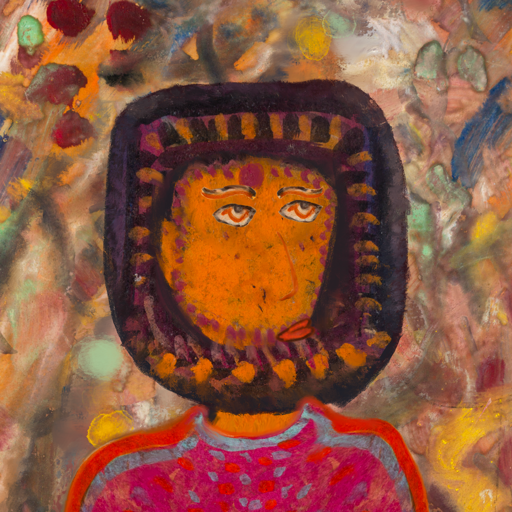
Background: Mother_And_Son_Mother, Head And Neck Side: Doll_w_Hair, Face Side: Experience, Bust: Sisters, Hair Side: Blank, Head Accessory: Blank, Second Necklace: Blank, Necklace: Blank, Baby: Blank